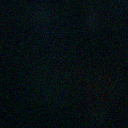
Screen state: off